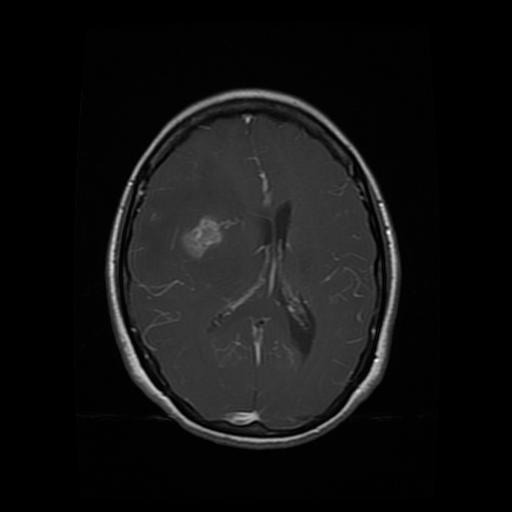
Label: glioma